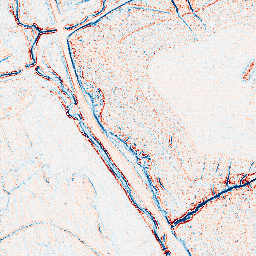
Category: edge_preserving
Decomposition family: anisotropic_diffusion
Decomposition parameters: iterations: 5
kappa: 100
gamma: 0.05
Upsampling method: sinc_hamming
Upsampling parameters: scale: 2
kernel_size: 4
Upsampling scale: 2